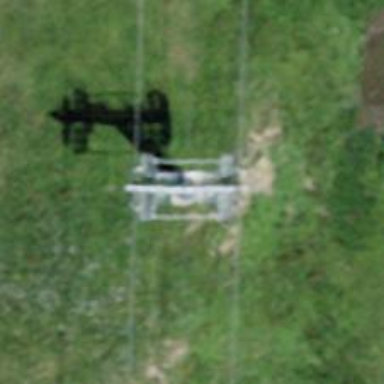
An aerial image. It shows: Pylon for aerialway.